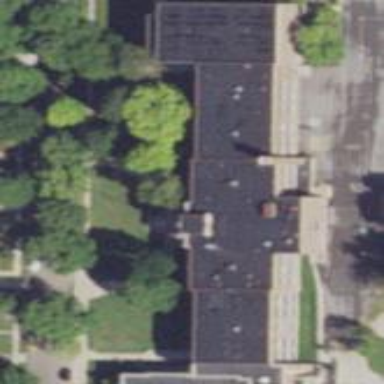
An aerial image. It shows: School building.